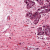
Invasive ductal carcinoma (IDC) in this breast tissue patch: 0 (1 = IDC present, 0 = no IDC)